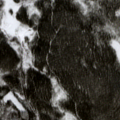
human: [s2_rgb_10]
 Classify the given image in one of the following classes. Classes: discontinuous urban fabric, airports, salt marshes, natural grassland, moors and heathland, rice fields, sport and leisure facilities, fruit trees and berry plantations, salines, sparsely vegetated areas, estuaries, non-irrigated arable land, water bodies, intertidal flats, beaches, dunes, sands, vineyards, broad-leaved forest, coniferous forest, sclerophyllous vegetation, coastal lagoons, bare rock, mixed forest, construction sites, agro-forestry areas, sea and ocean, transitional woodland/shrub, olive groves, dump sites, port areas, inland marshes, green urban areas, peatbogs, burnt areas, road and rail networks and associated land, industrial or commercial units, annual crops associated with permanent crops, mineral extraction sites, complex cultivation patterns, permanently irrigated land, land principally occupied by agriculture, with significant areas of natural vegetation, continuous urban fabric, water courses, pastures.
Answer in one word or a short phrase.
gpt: coniferous forest, transitional woodland/shrub